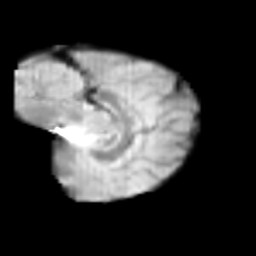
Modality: T2w
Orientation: sagittal
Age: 10
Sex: female
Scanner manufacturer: siemens
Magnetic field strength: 3 T
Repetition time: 3.8 s
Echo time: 0.07 s